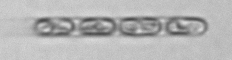
Label: Skeletonema